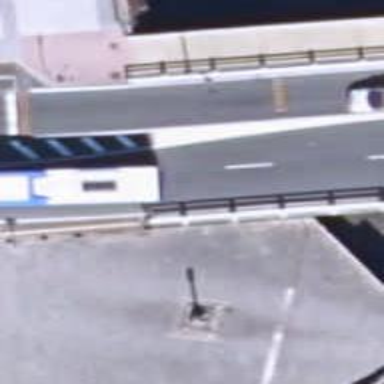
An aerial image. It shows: Viaduct bridge over secondary road paved with asphalt.